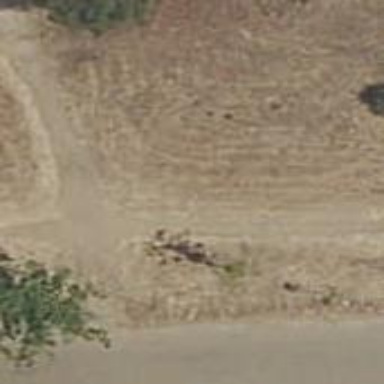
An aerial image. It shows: Dirt path.